Question: I am having problem reading my data out of angular promise returned.
previously i did
'''
var data = category.get({id:userid});
'''
Then i realised data returned an unresolved promised . Then changed it to
'''
category.get({id:userid}, function(result){
console.log('the result are', result);
});
'''
When i print my result, i noticed its now a resolved promise with my data inside Resource : 0 like below.

Please how to i access the Resource below ? It does not seem to allow access. Any help would be appreciated
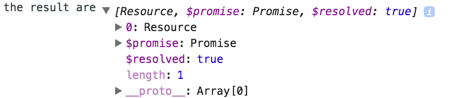
Answer: If you want to actually use the 'promise' you can do:
'''
category.get(...)
.$promise.then(function(result)) {
console.log(result);
});
'''
Otherwise, you're not using a promise.